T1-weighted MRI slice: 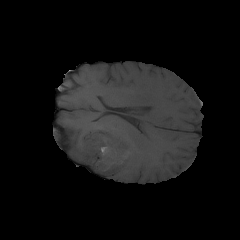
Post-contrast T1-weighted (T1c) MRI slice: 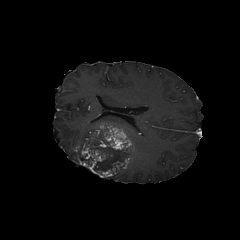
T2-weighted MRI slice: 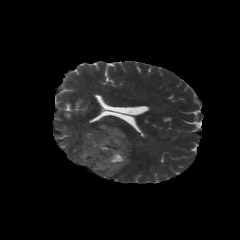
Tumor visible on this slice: yes